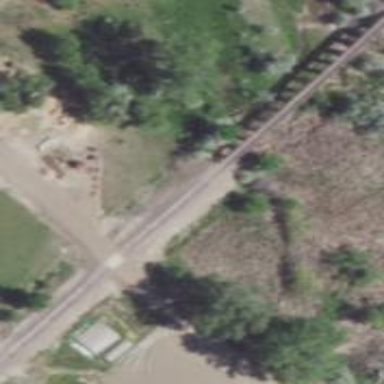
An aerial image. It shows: Viaduct railway bridge.